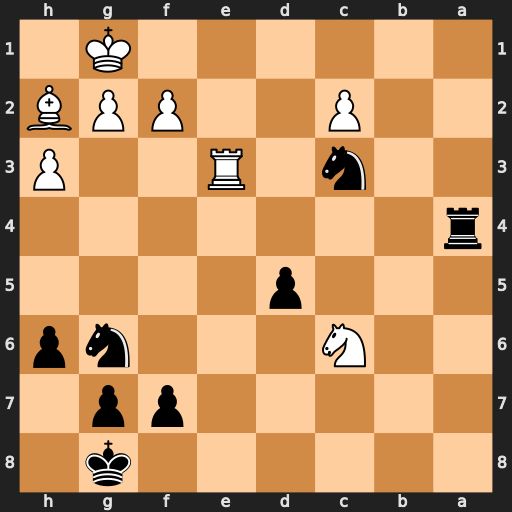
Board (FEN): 6k1/5pp1/2N3np/3p4/r7/2n1R2P/2P2PPB/6K1
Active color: b
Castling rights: -
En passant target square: -
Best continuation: Ra1+ Re1 Rxe1#